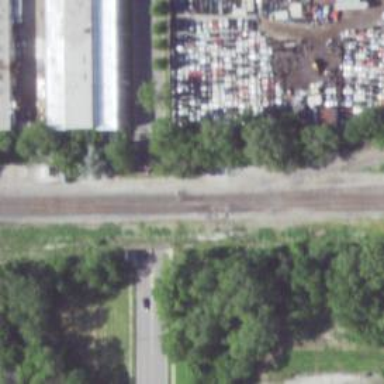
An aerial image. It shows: Railway track.